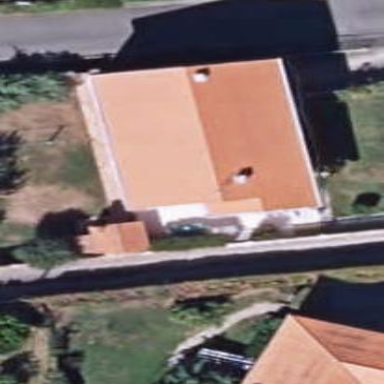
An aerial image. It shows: Simple and straightforward house.